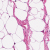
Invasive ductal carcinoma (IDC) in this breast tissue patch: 0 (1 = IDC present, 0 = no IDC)